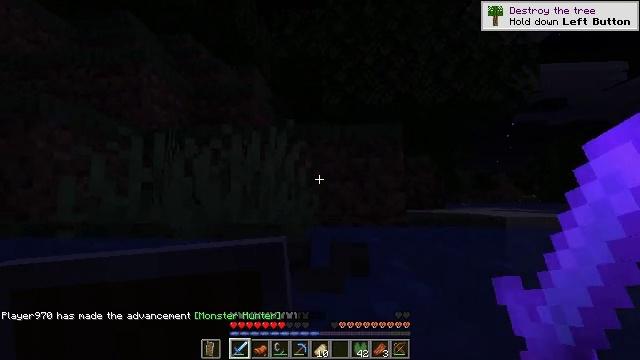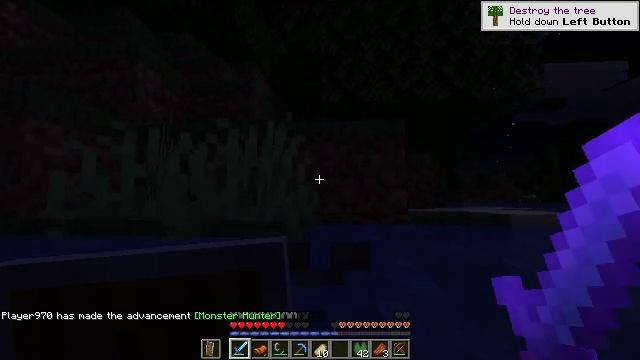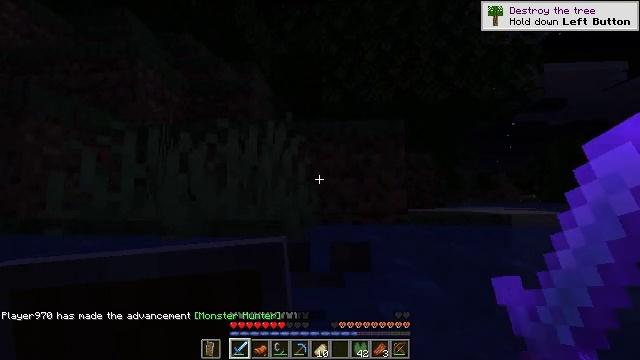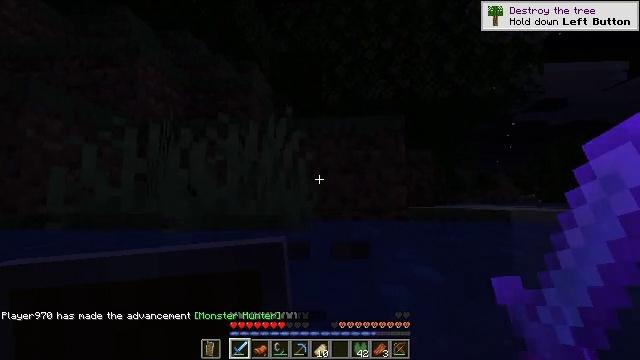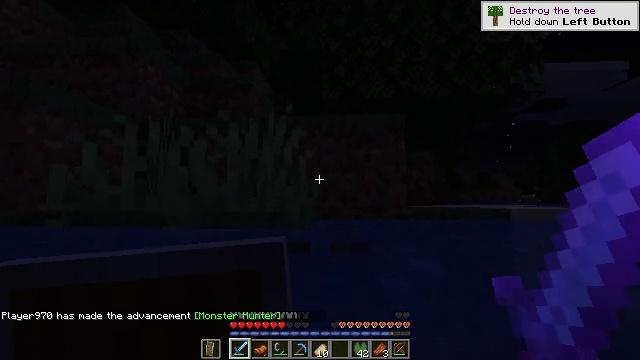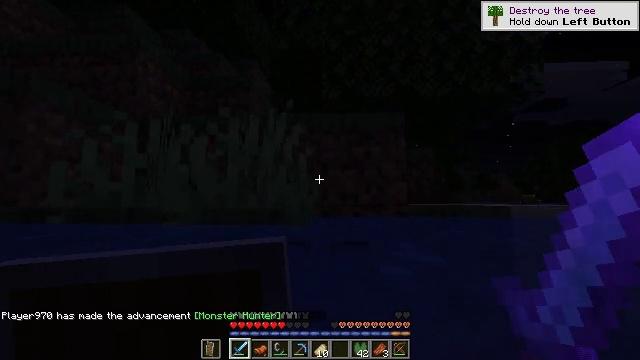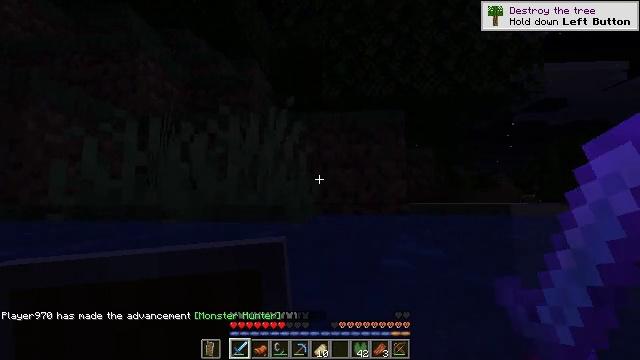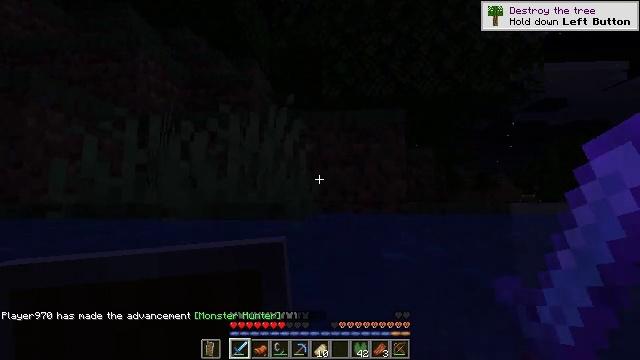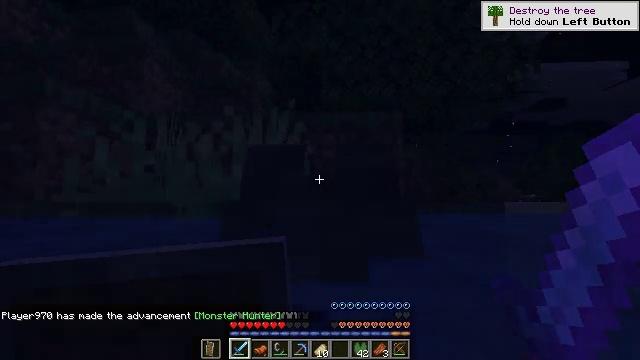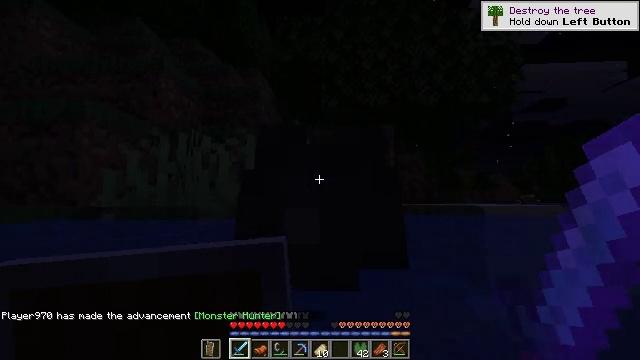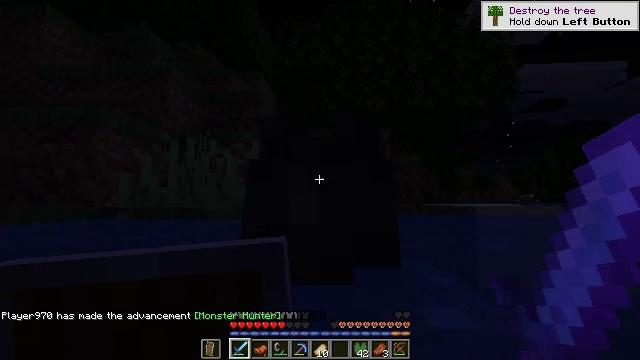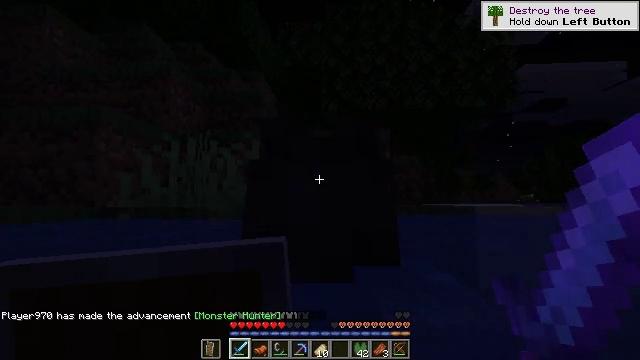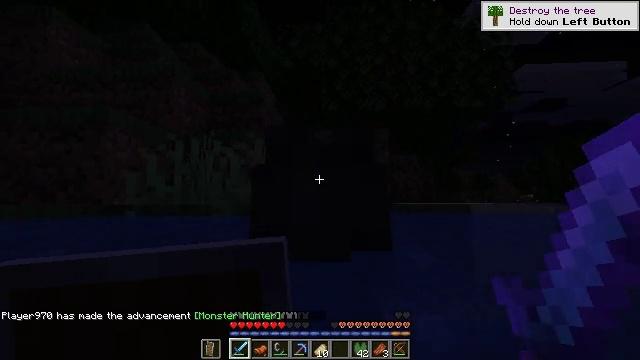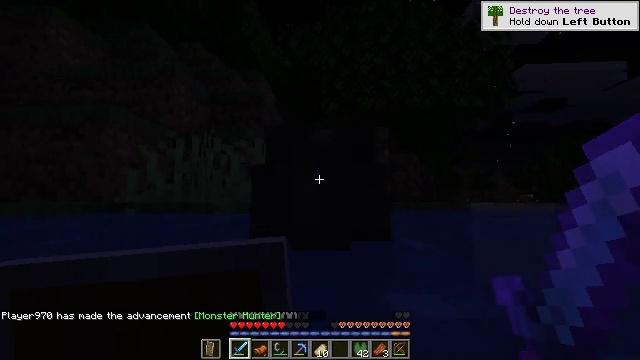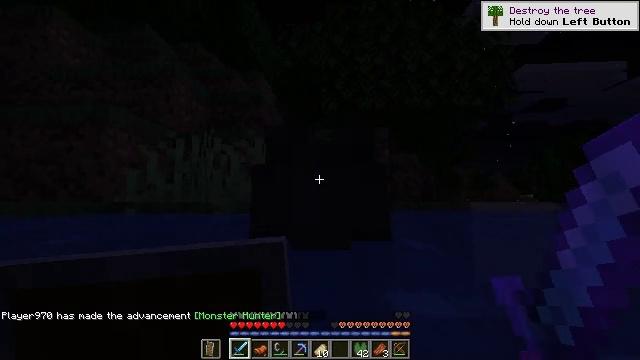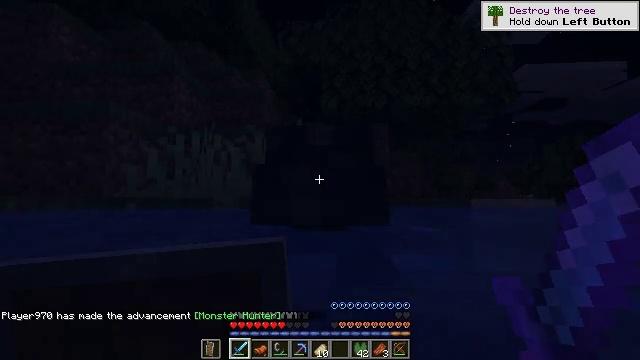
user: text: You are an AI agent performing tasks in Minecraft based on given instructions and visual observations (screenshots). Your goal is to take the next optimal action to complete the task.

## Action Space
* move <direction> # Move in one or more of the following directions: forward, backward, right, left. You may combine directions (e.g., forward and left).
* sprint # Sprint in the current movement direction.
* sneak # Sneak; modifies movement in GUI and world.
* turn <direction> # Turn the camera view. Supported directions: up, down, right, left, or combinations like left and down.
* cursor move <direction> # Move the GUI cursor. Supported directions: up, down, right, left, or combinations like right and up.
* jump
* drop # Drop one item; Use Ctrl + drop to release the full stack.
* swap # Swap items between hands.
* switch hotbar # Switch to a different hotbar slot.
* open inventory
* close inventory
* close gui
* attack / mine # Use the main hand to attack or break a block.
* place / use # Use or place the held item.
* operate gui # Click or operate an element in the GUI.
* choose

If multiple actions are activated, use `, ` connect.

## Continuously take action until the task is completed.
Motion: motion action
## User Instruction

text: Harvest birch leaves for decorations.
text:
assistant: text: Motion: move forward, jump
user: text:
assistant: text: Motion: move forward, jump
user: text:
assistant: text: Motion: move forward, jump
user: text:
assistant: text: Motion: move forward, jump
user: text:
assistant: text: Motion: move forward, jump
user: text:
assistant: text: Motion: move forward
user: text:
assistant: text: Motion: move forward
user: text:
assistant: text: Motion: move forward
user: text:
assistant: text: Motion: move forward
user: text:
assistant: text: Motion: move forward
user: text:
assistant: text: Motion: move forward
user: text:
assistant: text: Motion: move forward
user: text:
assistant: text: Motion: move forward
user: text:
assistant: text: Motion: move forward
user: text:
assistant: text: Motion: move forward
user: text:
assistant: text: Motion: move forward
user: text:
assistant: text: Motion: move forward
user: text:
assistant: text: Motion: move forward
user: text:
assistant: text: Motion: move forward
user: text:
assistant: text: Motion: move forward
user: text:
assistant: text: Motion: move forward
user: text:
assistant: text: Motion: move forward
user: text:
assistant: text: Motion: no_op
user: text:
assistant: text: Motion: move right
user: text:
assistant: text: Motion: move right
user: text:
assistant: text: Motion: move right
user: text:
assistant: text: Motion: move right
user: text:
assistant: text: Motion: move right, turn down
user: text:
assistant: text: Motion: move right, turn left and down
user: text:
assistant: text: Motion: turn left and down